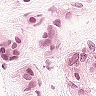
Metastatic tissue present: yes